Field crop: tomato
Growth stage: 1
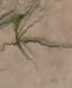
Species: cyperus